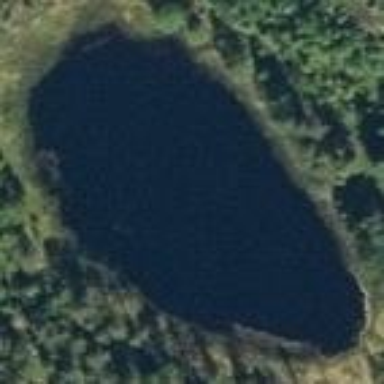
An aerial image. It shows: Beautiful lake surrounded by nature.